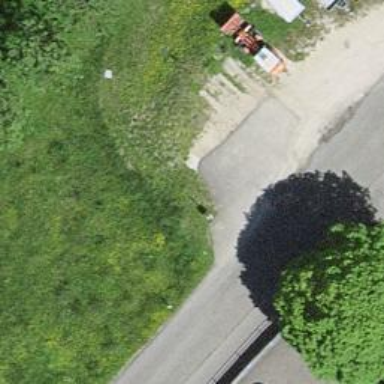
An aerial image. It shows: Bus stop with platform for public transport.